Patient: sex M, age 53
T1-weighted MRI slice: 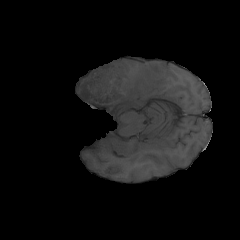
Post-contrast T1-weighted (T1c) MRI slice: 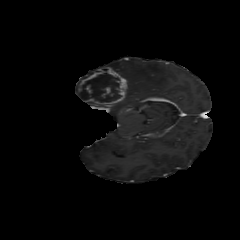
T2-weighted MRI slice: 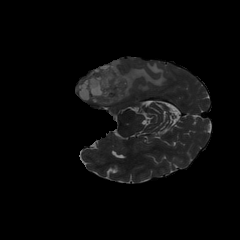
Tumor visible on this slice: yes
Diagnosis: Glioblastoma, IDH-wildtype
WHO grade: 4